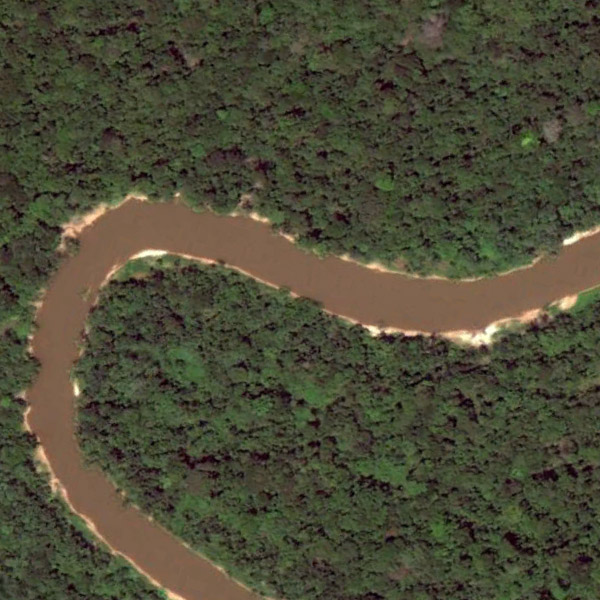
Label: River